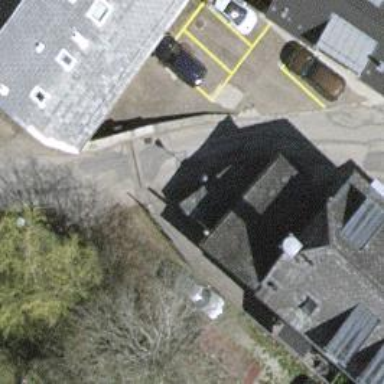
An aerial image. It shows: Living street.